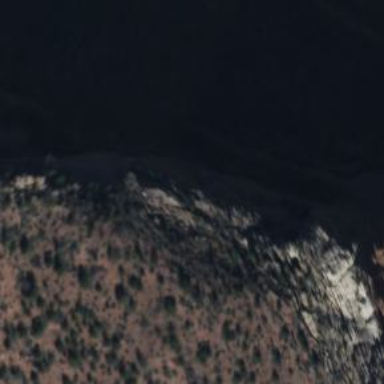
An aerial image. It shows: Natural cliff.